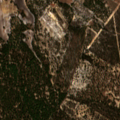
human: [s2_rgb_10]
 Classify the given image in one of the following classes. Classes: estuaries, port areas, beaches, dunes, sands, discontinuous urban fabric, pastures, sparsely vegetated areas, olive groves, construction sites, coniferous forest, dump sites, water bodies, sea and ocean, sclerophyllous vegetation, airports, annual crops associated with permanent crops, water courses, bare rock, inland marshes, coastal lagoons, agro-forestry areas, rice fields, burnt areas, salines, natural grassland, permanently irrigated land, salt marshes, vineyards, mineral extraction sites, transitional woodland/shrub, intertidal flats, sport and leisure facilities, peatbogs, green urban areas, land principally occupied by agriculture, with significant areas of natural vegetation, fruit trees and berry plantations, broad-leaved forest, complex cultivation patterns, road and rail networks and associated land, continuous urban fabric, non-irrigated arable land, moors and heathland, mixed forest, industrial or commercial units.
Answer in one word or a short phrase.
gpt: agro-forestry areas, broad-leaved forest, coniferous forest, mixed forest, transitional woodland/shrub